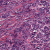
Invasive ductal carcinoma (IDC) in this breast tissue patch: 1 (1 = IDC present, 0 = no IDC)